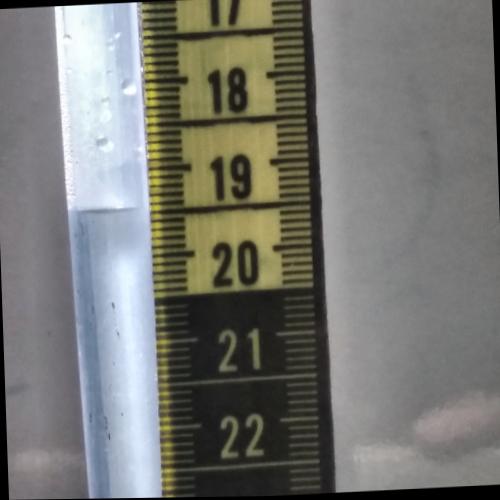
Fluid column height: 19.4 cm